Question: I put a try/catch block around a bit of code that occasionaly throws an expected exception, but rather than catching it and displaying the message box, it stops the debugger and alerts me that the exception is unhandled.
How do I handle this exception so my code doesn't stop when the exception occurs?

'''
Friend myDevInfo As New devInfo
''' <summary>
''' Closes the device handle obtained with CreateFile and frees resources.
''' </summary>
'''
Friend Sub CloseDeviceHandle()
Try
WinUsb_Free(myDevInfo.winUsbHandle)
If Not (myDevInfo.deviceHandle Is Nothing) Then
If Not (myDevInfo.deviceHandle.IsInvalid) Then
myDevInfo.deviceHandle.Close()
End If
End If
Catch ex As System.AccessViolationException
MsgBox("System.AccessViolationException")
Catch ex As Exception
Throw
End Try
End Sub
'''
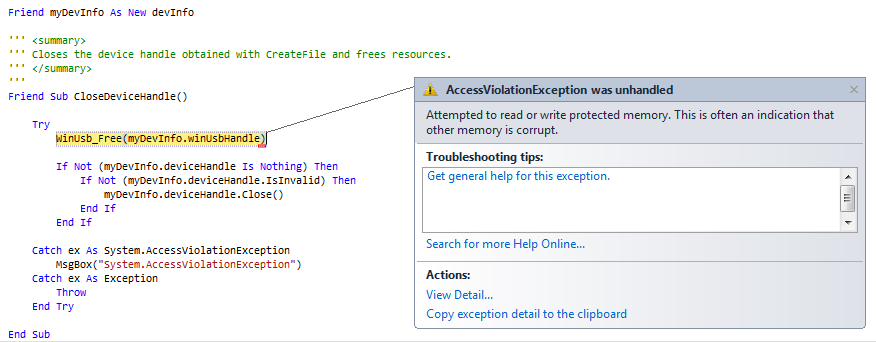
Answer: The 'try...catch' block should work as expected, when no debugger is attached.
You can define what exceptions the debugger breaks on under Debug -> Exceptions, I believe the default is to break on 'AccessViolationException'.